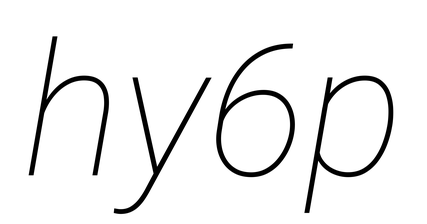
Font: Roboto-Italic_Thin_Italic